Question: I downloaded the samples from OpenCV for Android and let them run in eclipse on a real device (Nexus 7). They all work fine, but when I'm looking at the LogCat log, I see ca 20 errors displayed for each frame. The log is filled with them. Although all the samples work, this irritates me and makes it hard to debug the code.
Here a screenshot of the log:

Does anyone know where these errors come from and what they mean?
Should I worry about them, if no: can I somehow hide them? if yes: what to do?
Another question:
I get, when running the JavaCameraView idle (Sample CameraPreview) only 15fps max. This is few, isn't it? Or is this always like this when using OpenCV with Java (over JNI) instead of c++?
Thanks in advance for any hints!
Isa
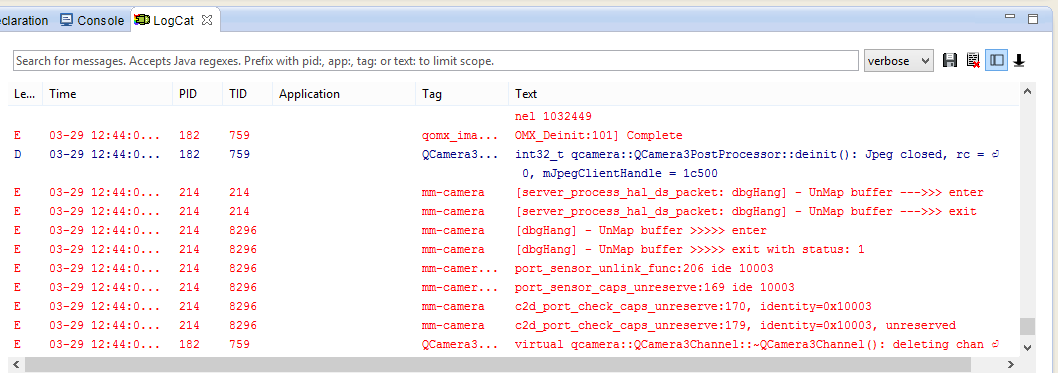
Answer: The next OpenCV version will <URL>, maybe it fixes those messages. There is one specific to Nexus 7 2013, but looks different from yours.
JavaCamera is usually slower than NativeCamera but more stable (less buggy). But it also depends from other factors like ambient light (less light = slower), chosen resolution.